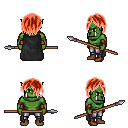
a pixel art fantasy rpg character, male body template, orc, green skin, black cape, metal pants, red bangs hairstyle, cloth bracers, brown shoes, spear, four views (front, back, left, right), 2x2 character sprite sheet, small pixel art, hard edges, no anti-aliasing